Question: The problem I have is that the video always gets black bars on the sides or on the top/bottom depending on the screen size.

and without using a plugin.
This is my markup:
'''
<div id="full-bg">
<div class="box iframe-box" width="1280" height="800">
<iframe src="http://player.vimeo.com/video/67794477?title=0&amp;byline=0&amp;portrait=0&amp;color=0fb0d4" width="1280" height="720" frameborder="0" webkitAllowFullScreen mozallowfullscreen allowFullScreen></iframe>
</div>
</div>
'''
'''
#full-bg{
width: 100%;
height: 100%;
img{
display: none;
}
.iframe-box{
width: 100%;
height: 100%;
position: absolute;
background: url(../img/fittobox.png);
left: 0 !important;
top: 0 !important;
iframe{
width: 100%;
height: 100%;
}
}
}
'''
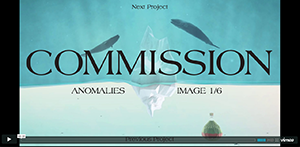
Answer: Try adding to your CSS
'''
.iframe-box {
max-width: 1280px; /* video width */
max-height: 720px; /* video height */
}
'''
This means that 'width: 100%; height: 100%' will let the element will expand as much as it can, until it hits a maximum height or width of '720px' or '1280px', respectively.
If the screen you're viewing it on has a greater resolution, the node will stop expanding and you'll not have black borders.
---
Further, afaik the following is not valid CSS, are you using a library or something?
'''
#full-bg {
.iframe-box {
foo: bar;
}
}
'''
---
I just thought of a completely different way to achieve this, but it would require you to change a lot of your CSS
'''
.fittobox { /* give fit to box an aspect ratio */
display: inline-block; /* let it be styled thusly */
padding: 0; /* get rid of pre-styling */
margin: 0;
width: 100%; /* take up full width available */
padding-top: 56.25%; /* give aspect ratio of 16:9; "720 / 1280 = 0.5625" */
height: 0px; /* don't want it to expand beyond padding */
position: relative; /* allow for absolute positioning of child elements */
}
.fittobox > iframe {
position: absolute; /* expand to fill */
top: 0px;
left: 0px;
right: 0px;
bottom: 0px;
}
'''